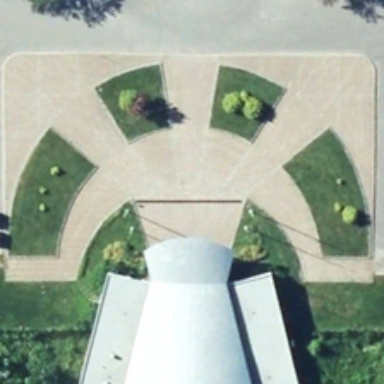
A square is near a building and some green trees .